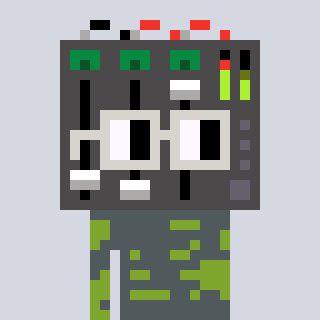
a pixel art character with square light gray glasses, a mixer-shaped head and a slimegreen-colored body on a cool background